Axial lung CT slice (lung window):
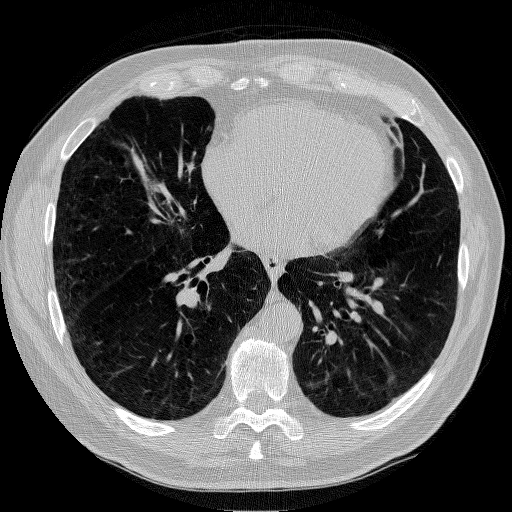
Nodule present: no